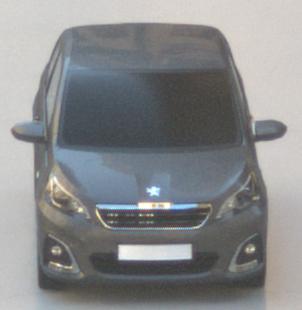
Make: Peugeot
Model: 108 1.0 VTi 68
Detailed model: 108
Model produced from: 2015/03
Model produced until: 2016/10
Doors: 3
Color: gray
Road condition: wet road
Daytime: morning or afternoon
Contrast: low contrast